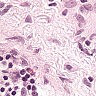
Metastatic tissue present: no